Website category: university
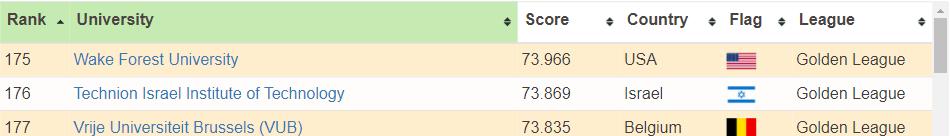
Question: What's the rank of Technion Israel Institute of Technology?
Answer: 176

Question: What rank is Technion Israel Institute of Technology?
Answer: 176

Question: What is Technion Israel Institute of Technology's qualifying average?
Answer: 176

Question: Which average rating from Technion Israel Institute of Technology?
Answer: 176

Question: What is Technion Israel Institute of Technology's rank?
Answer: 176

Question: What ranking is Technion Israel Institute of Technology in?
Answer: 176

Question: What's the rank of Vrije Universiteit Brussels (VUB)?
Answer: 177

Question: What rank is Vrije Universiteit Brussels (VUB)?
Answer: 177

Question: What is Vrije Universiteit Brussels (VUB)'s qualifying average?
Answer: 177

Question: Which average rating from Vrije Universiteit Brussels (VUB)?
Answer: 177

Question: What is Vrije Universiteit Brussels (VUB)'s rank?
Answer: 177

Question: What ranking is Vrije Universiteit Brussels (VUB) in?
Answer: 177

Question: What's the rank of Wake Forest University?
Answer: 175

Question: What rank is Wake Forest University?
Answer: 175

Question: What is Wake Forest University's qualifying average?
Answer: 175

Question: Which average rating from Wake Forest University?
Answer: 175

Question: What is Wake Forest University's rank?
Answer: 175

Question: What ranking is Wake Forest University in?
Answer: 175

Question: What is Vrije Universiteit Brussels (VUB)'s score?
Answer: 73.835

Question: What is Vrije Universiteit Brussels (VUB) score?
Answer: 73.835

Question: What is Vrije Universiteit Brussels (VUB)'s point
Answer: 73.835

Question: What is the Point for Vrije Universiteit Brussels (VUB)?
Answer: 73.835

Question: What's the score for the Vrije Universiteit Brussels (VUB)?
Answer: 73.835

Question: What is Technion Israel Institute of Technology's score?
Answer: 73.869

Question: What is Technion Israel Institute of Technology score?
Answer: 73.869

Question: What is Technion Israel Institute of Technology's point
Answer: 73.869

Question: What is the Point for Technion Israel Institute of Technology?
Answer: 73.869

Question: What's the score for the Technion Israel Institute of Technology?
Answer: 73.869

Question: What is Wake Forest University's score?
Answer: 73.966

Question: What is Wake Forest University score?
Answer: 73.966

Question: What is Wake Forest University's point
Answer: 73.966

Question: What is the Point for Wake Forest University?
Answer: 73.966

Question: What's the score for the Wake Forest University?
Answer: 73.966

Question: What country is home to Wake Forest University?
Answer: USA

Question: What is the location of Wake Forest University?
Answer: USA

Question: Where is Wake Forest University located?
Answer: USA

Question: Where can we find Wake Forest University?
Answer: USA

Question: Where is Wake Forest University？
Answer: USA

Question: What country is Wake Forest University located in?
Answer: USA

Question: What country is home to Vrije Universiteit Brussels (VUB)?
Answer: Belgium

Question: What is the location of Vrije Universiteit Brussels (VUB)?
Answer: Belgium

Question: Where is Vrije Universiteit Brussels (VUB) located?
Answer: Belgium

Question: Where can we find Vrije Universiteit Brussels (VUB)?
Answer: Belgium

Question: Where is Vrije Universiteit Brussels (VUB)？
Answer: Belgium

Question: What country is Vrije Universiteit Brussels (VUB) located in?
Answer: Belgium

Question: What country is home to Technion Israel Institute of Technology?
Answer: Israel

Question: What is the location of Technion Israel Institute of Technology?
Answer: Israel

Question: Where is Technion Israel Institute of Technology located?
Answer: Israel

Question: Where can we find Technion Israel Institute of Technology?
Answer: Israel

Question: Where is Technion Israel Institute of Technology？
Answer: Israel

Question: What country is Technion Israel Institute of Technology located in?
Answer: Israel

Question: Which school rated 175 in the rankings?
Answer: Wake Forest University

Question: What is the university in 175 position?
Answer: Wake Forest University

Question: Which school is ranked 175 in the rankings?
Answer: Wake Forest University

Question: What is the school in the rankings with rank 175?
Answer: Wake Forest University

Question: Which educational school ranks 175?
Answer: Wake Forest University

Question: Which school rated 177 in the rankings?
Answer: Vrije Universiteit Brussels (VUB)

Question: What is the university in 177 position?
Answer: Vrije Universiteit Brussels (VUB)

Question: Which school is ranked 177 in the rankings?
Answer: Vrije Universiteit Brussels (VUB)

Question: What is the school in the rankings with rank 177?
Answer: Vrije Universiteit Brussels (VUB)

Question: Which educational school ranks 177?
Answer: Vrije Universiteit Brussels (VUB)

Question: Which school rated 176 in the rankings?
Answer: Technion Israel Institute of Technology

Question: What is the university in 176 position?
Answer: Technion Israel Institute of Technology

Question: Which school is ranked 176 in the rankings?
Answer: Technion Israel Institute of Technology